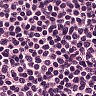
Metastatic tissue present: no